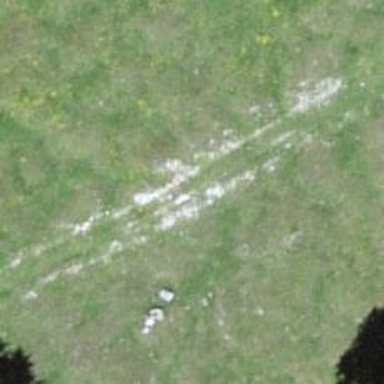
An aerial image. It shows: Path.